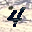
Label: 4